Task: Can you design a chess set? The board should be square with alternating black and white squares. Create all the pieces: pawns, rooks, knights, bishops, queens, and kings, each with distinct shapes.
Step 2629:
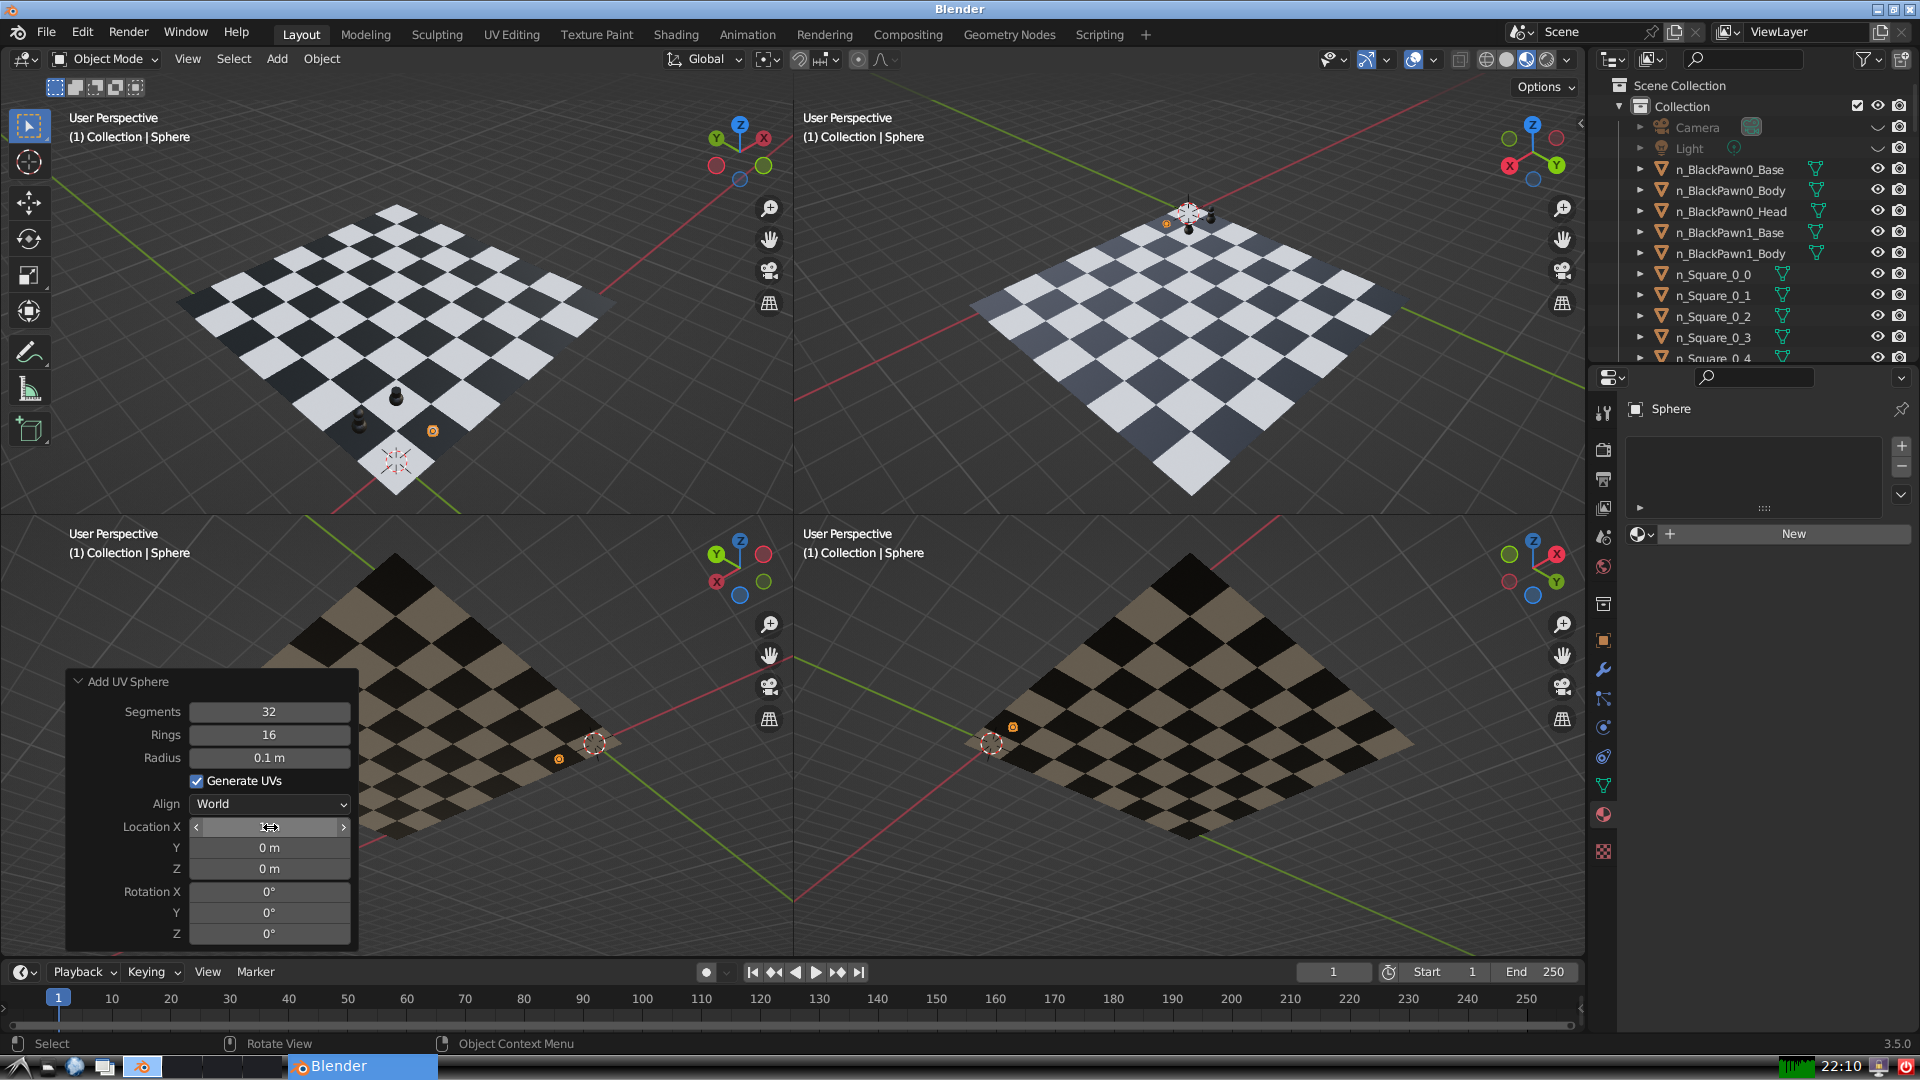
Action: {"mouse_move": [270, 849]}